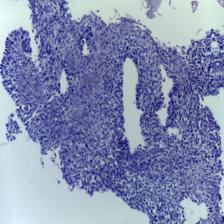
Diagnosis: OSCC